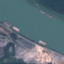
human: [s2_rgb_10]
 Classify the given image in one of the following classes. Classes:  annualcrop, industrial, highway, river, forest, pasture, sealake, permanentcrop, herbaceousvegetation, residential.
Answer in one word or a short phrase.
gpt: River